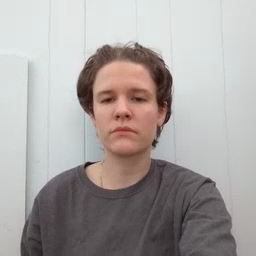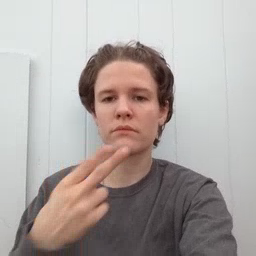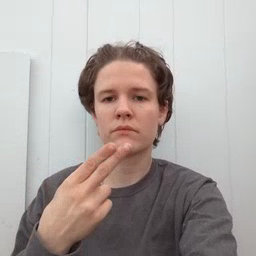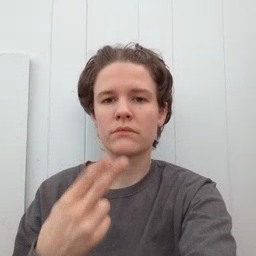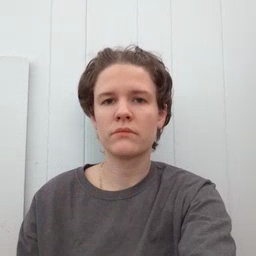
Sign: scissors